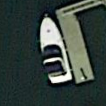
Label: Civil_yacht